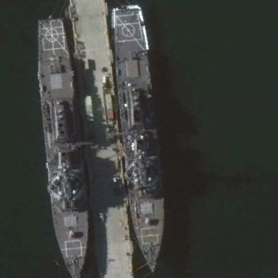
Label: destroyer